五年级 · 组合几何学
一个物体从正面看是


$\square$, 从上面看是 $\square$ ， 物体的形状是 $(\quad)$ 。
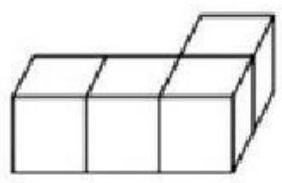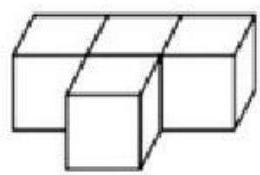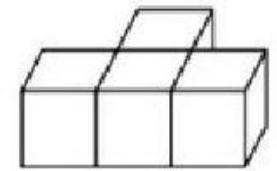
A.

в

C.

答案: B